Current action and preconditions to check: trajectory_clear

Your task: For each precondition in the list above, predict whether it will hold at this action.

Consider the current scene as observed from the mobile robot's camera, and analyze the predicted future states of all dynamic agents (e.g., people, animals, vehicles, or any moving entities) within the NEXT SECOND.

IMPORTANT: Only answer "very likely" if you are absolutely certain—based on strong, clear evidence—that a dynamic agent will violate the precondition in the predicted future state. Do NOT answer "very likely" for unlikely, ambiguous, or low-probability risks.

Ask yourself for each precondition: Is there a high probability, with clear and convincing evidence, that the predicted future states of any dynamic agent will interfere with the predicted future state of the currently executing action within the NEXT SECOND, causing that precondition to fail?

Assess the risk level based on these predictions. Use "likely" or "very likely" if motions create a clear risk of interference.

Use "neutral" or "improbable" if agents are nearby but their predicted paths are clearly diverging or non-conflicting.

Failure Risk Categories: "very improbable", "improbable", "neutral", "likely", "very likely"

Answer Format: Output ONLY the probability_of_failure value from these categories: "very improbable", "improbable", "neutral", "likely", "very likely"

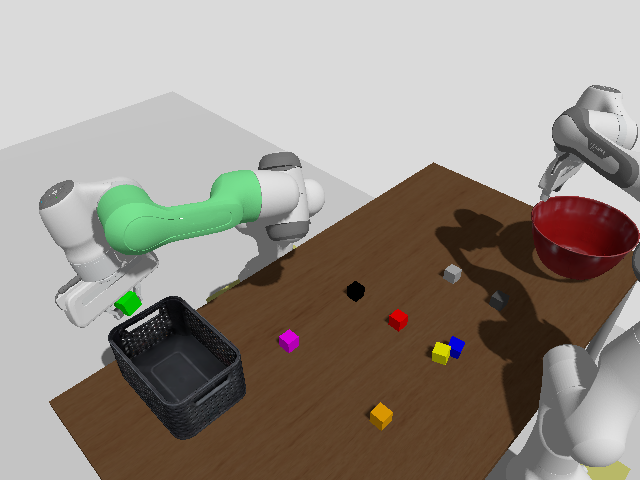

Answer: very improbable